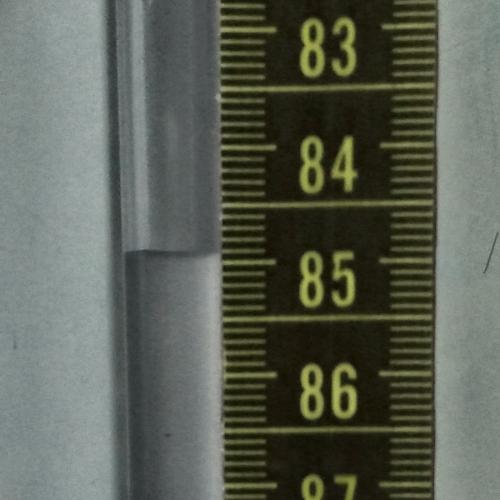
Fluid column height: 84.9 cm